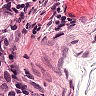
Metastatic tissue present: yes